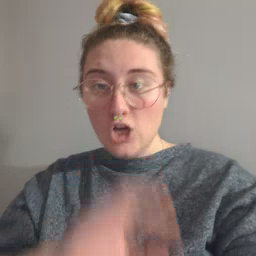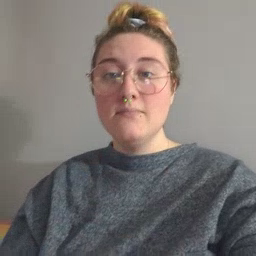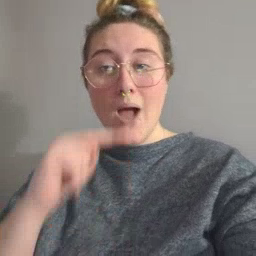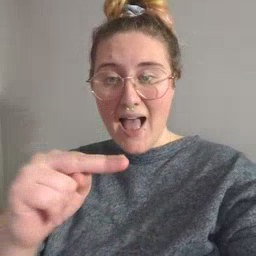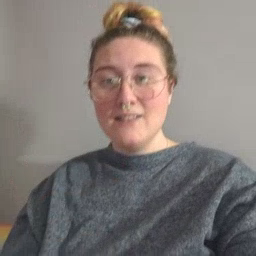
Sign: ride